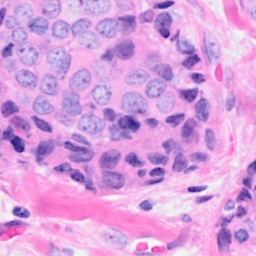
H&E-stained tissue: Breast